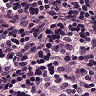
Metastatic tissue present: no